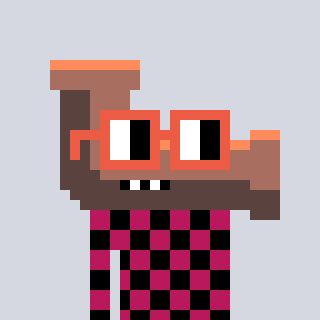
a pixel art character with square orange glasses, a pipe-shaped head and a darkpink-colored body on a cool background